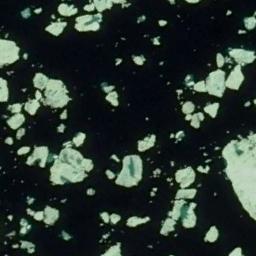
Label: sea_ice